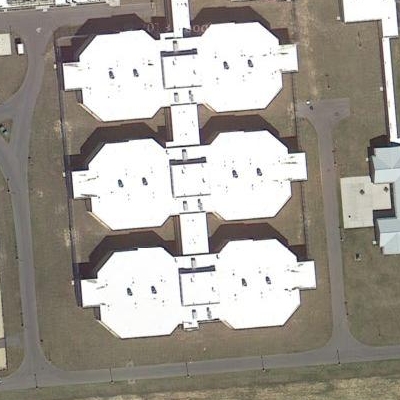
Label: cIndustry